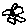
Label: flower